Field crop: maize
Growth stage: 2
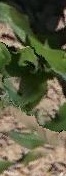
Species: maize